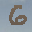
Label: 6